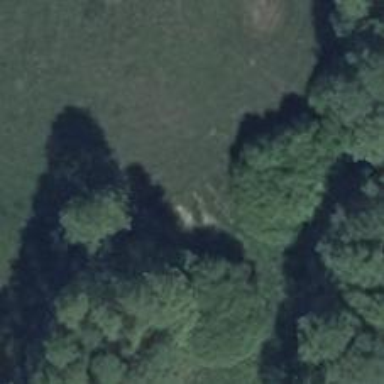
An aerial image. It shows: Hunting stand.